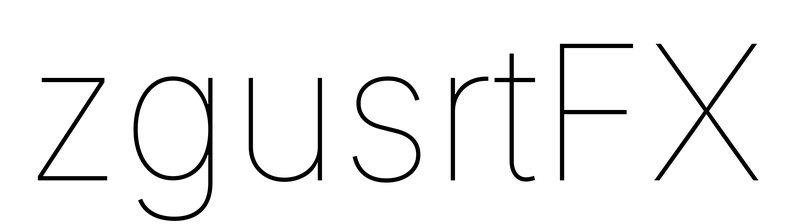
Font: Inter_Thin